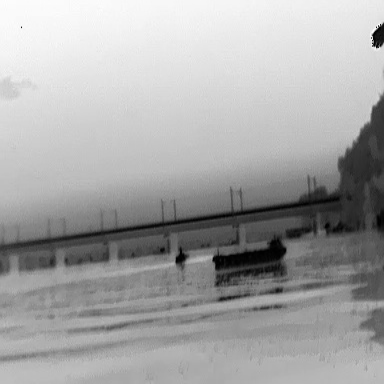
There is a warship in the infrared image.